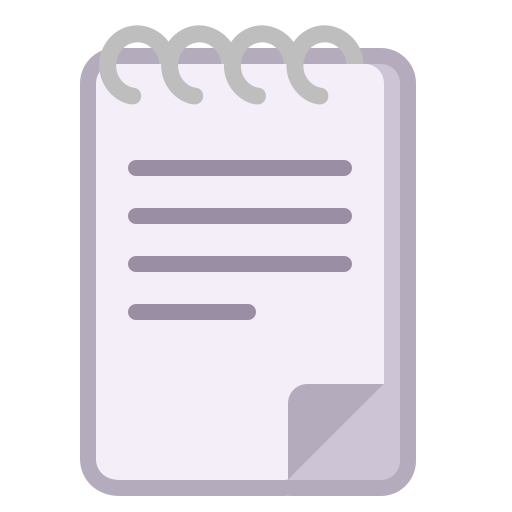
spiral notepad flat